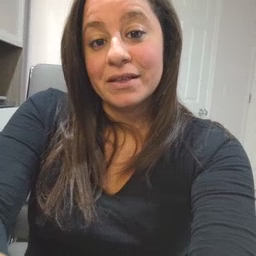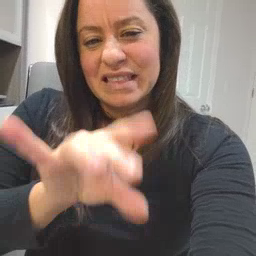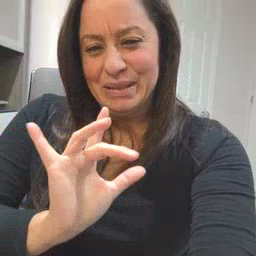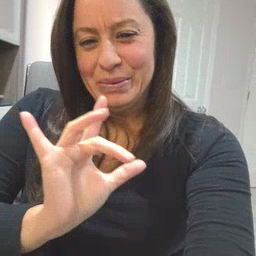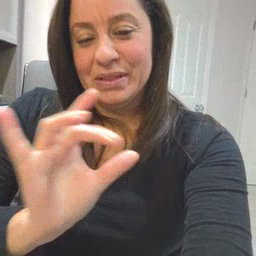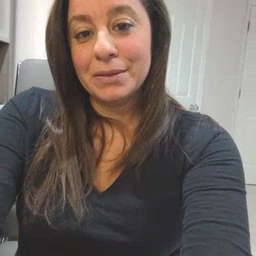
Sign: yucky